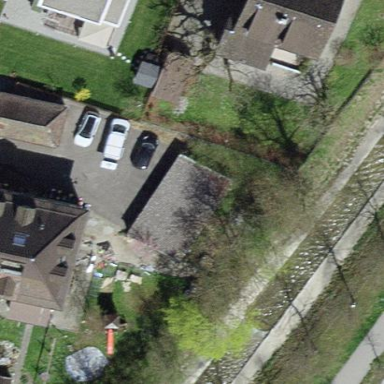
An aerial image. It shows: Group of garages.